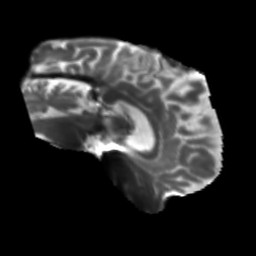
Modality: T2w
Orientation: sagittal
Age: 56
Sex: male
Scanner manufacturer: siemens
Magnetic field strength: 3 T
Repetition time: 5.25 s
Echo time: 0.08 s